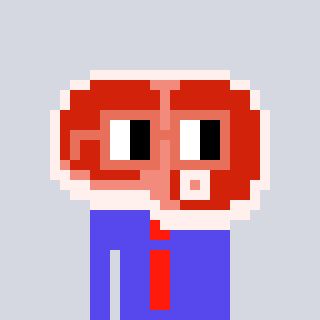
a pixel art character with square orange glasses, a steak-shaped head and a computerblue-colored body on a cool background